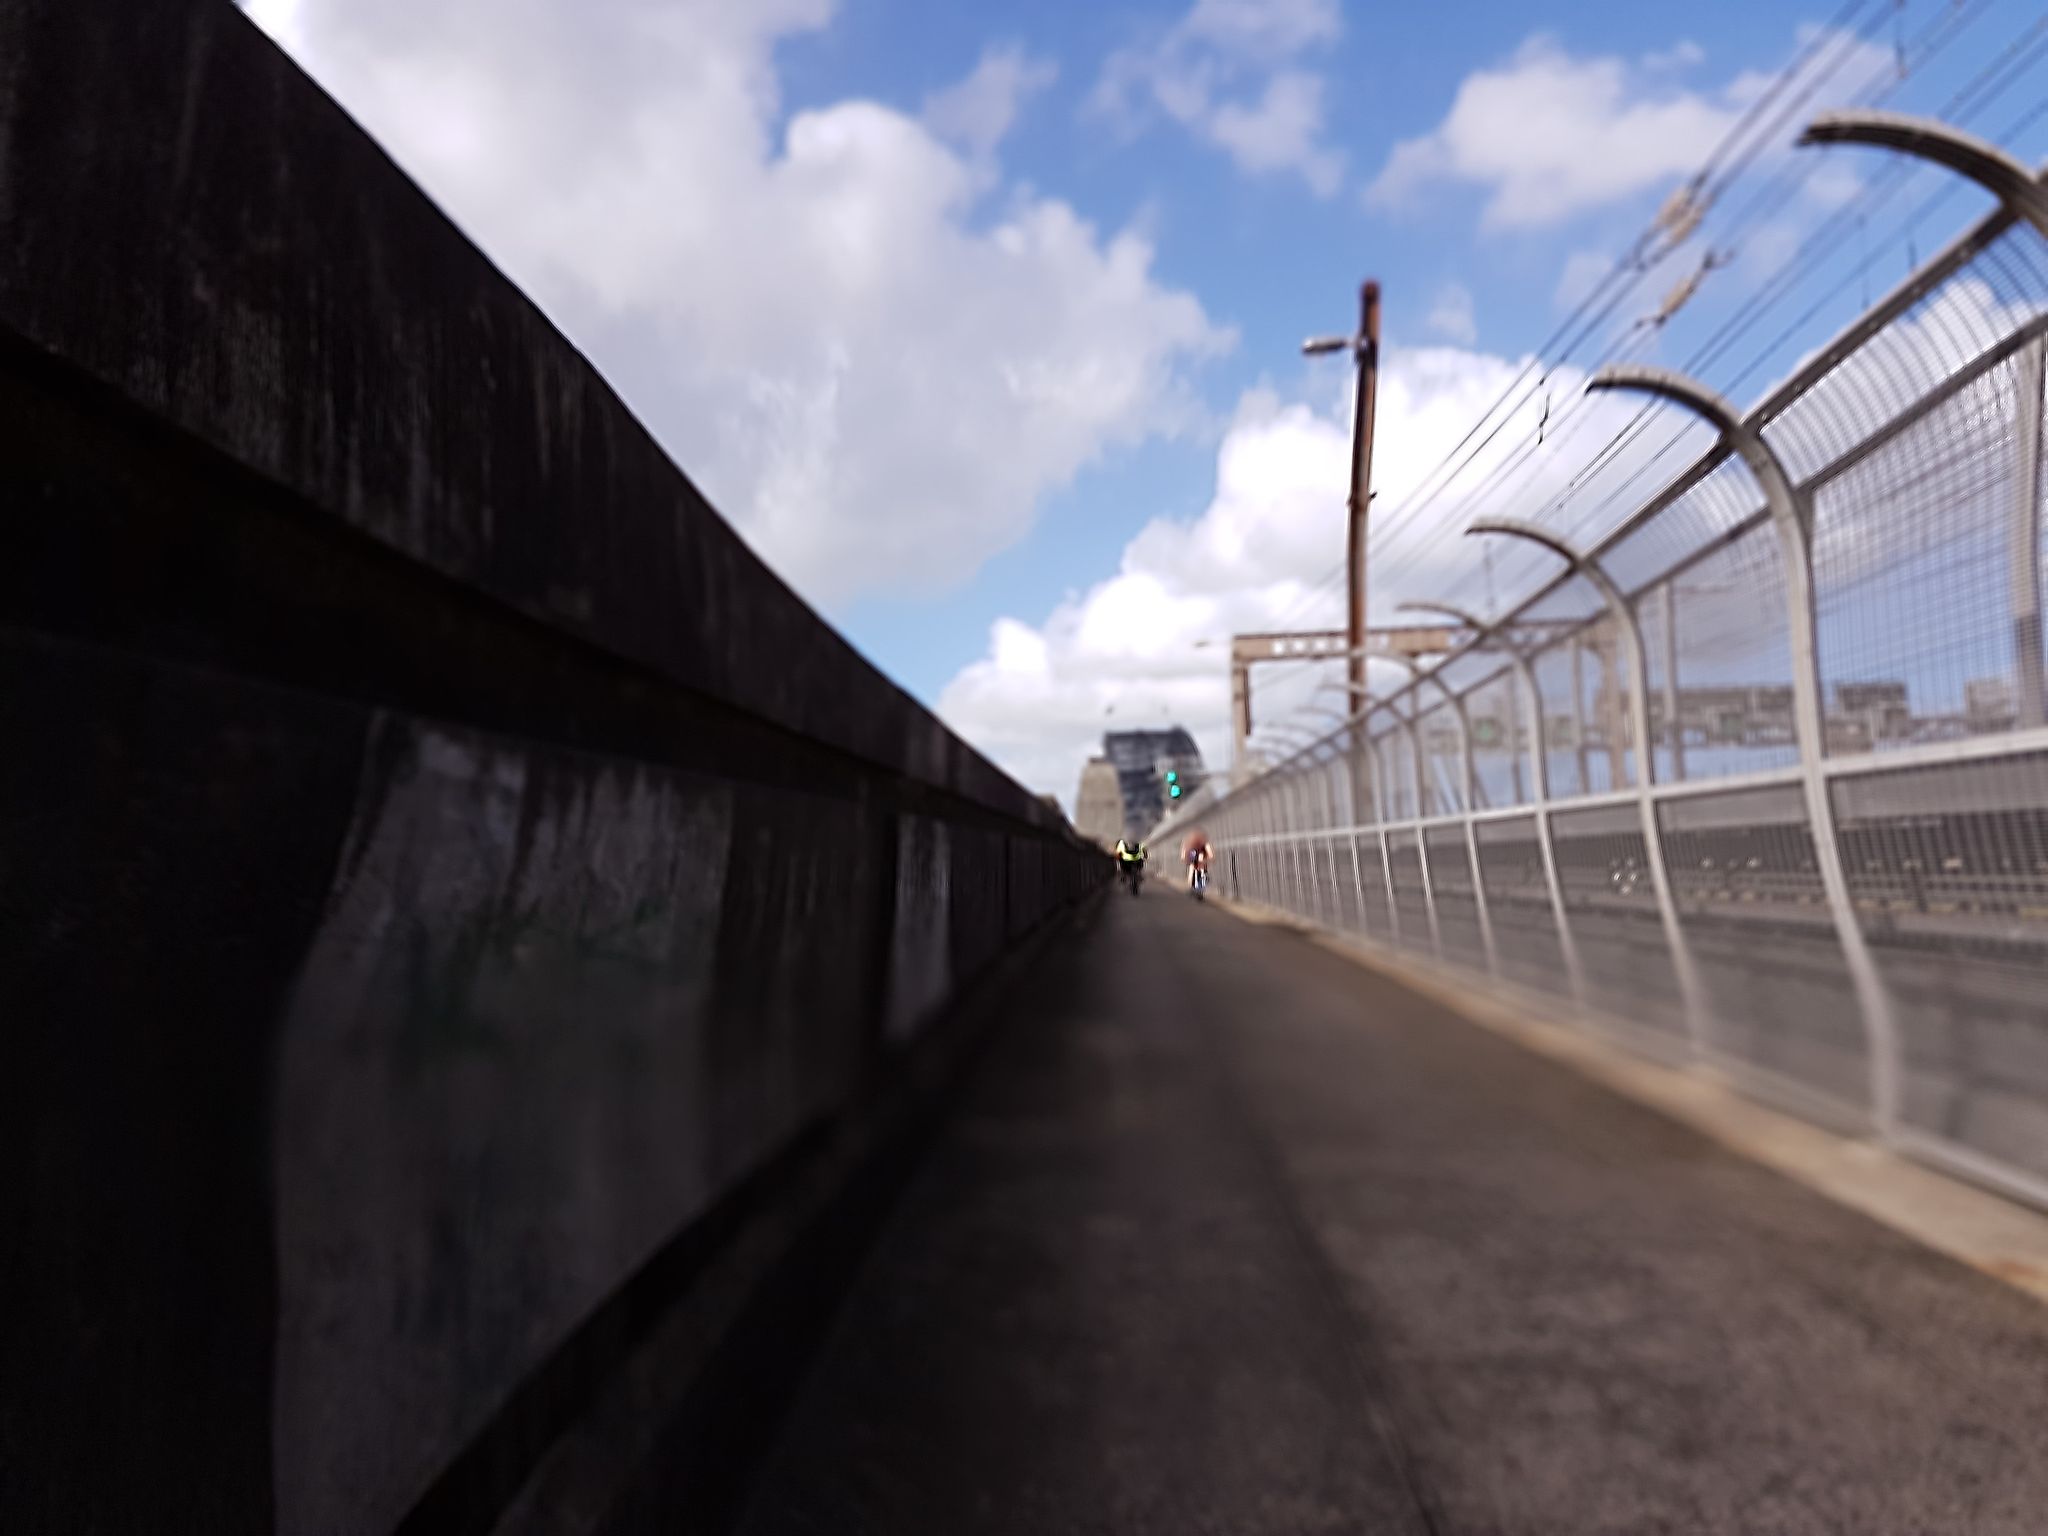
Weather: snowy
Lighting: day
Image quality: good
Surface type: cycling surface
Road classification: steps, cycleway
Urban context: urban centre
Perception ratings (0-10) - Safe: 0.66, Lively: 2.85, Beautiful: 8.3, Boring: 2.91, Depressing: 3.25, Wealthy: 1.46